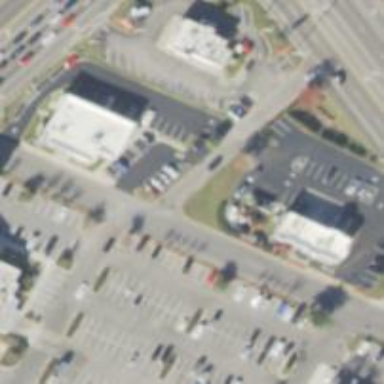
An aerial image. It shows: Parking space.